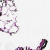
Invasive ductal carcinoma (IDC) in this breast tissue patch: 0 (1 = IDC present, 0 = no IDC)